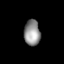
Tissue: lung
Cell type: Epithelial cells
Senescence score: 0.2228
Nuclear area (px): 407
Mean DAPI intensity: 143.732